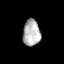
Tissue: lung
Cell type: Epithelial cells
Senescence score: 0.1815
Nuclear area (px): 456
Mean DAPI intensity: 177.189